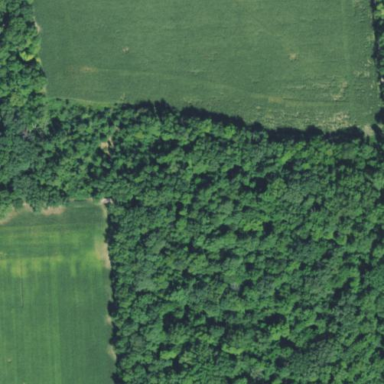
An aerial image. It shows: Deciduous broadleaved woodland.